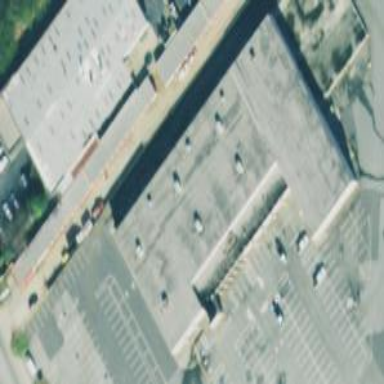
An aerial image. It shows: Industrial building.